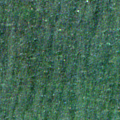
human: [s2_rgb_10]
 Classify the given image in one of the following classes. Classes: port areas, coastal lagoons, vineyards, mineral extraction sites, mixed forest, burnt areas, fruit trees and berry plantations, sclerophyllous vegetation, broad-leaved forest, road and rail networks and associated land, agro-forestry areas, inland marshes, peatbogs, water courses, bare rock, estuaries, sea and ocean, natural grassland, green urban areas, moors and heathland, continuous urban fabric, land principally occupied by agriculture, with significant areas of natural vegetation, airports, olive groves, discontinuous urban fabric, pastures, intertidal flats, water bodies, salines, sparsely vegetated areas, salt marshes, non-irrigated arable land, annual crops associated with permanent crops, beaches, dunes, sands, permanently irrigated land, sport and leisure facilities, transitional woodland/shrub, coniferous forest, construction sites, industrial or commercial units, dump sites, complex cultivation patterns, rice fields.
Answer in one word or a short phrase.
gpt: sea and ocean